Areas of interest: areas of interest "Exhibition and Convention Center"
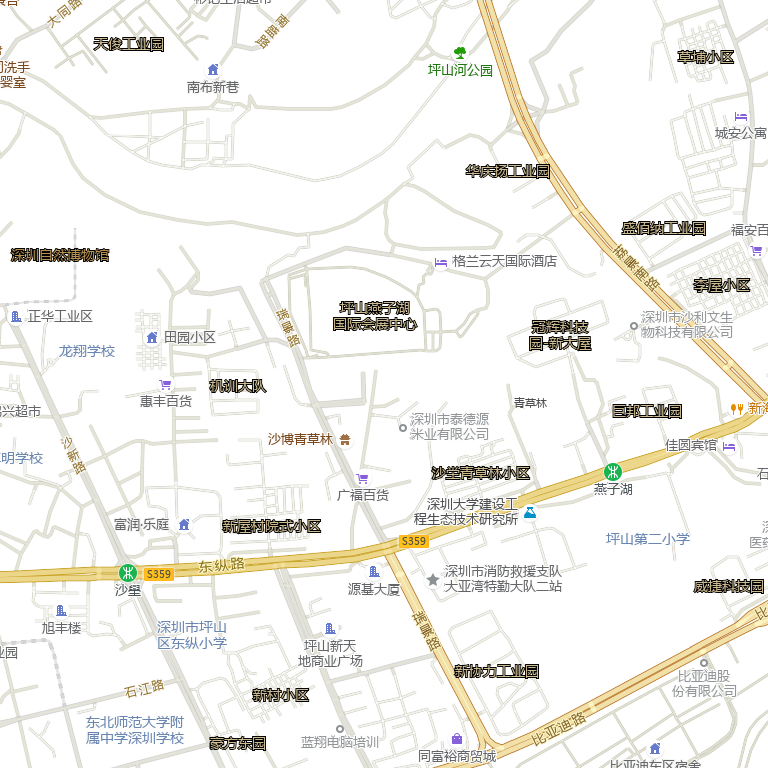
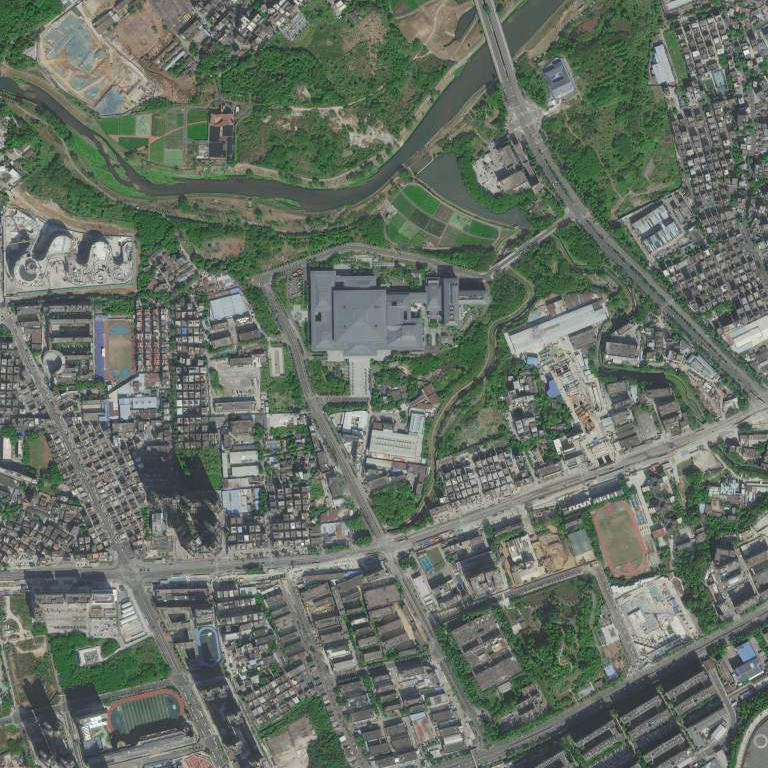